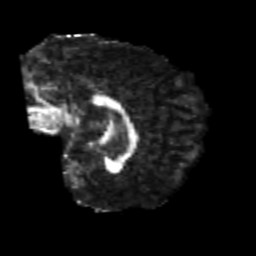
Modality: FA
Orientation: sagittal
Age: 24
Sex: male
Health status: healthy
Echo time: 0.074 s